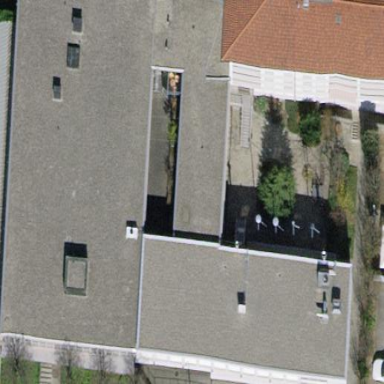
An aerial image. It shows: Commercial building with flat roof.